Question: Do i need to setting the foreign key for this situation ?
i'm weak in database design, especially in mysql.. may i know if i want to setting foreign keys for them, what should i setting for them ? in case if the people delete... all referral to people_id will delete together, is it possible to set while the table is too many ?
Thx for reply

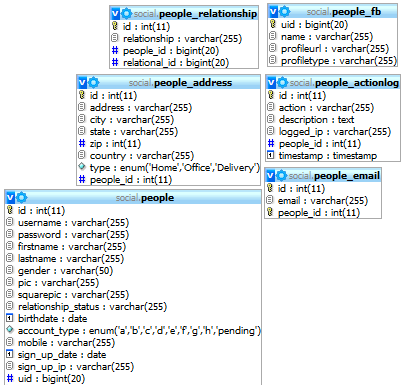
Answer: Yes. Foreign key constraints enforce referential integrity, a key tenet of ensuring that your data is reliable and of high quality. Otherwise, your people_address table could reference a people_id value that doesn't exist in the people table, and would be an orphan. A foreign key constraint would prevent that from happening.
So, just do it. There's really no good reason not to.
Define foreign keys such as the following on the people_email table:
ALTER TABLE people_email ADD CONSTRAINT FOREIGN KEY (people_id) REFERENCES people (id) ON DELETE CASCADE;
This will mean that you cannot enter a record in people_email where the people_id in that table does not exist in people. Also, if you delete the parent row in people, the rows referencing it in people_email with get automatically deleted.
I personally prefer to manually delete all the rows from the child tables and not use cascade deletes though. It's a bit of extra app dev work, but it makes me feel safer and also allows me some control over locking and ensuring that queries are as efficient as possible.